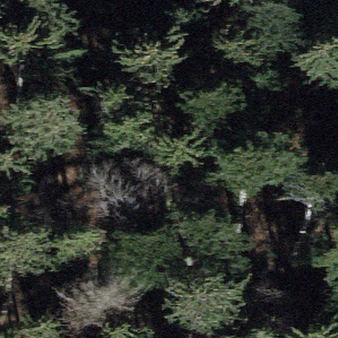
Label: other